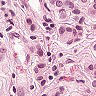
Metastatic tissue present: yes